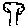
Label: tree